Field crop: maize
Growth stage: 2
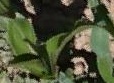
Species: maize